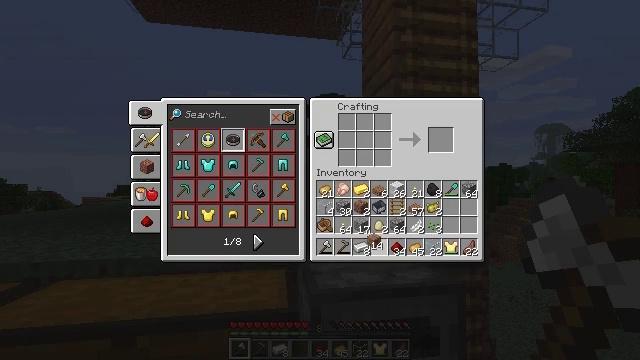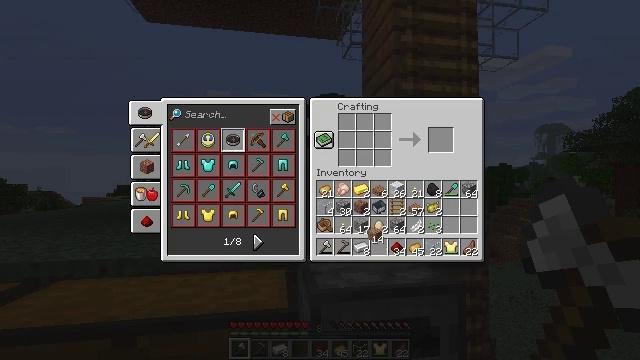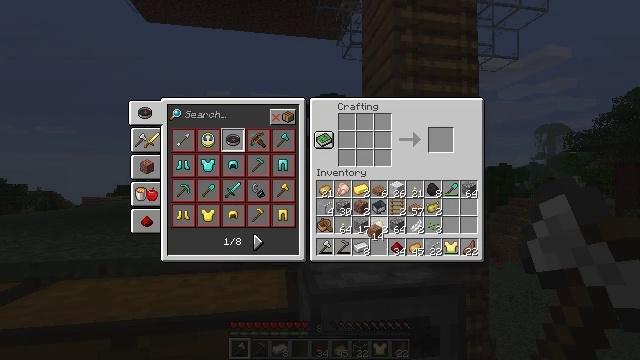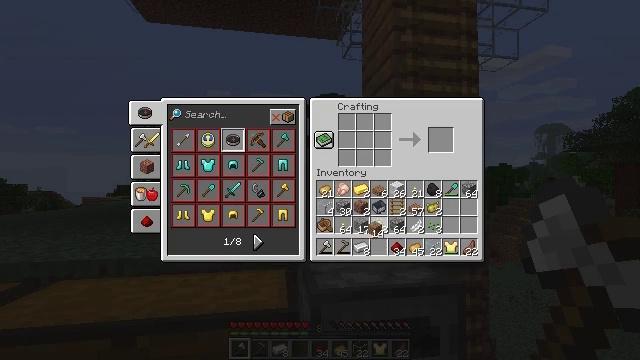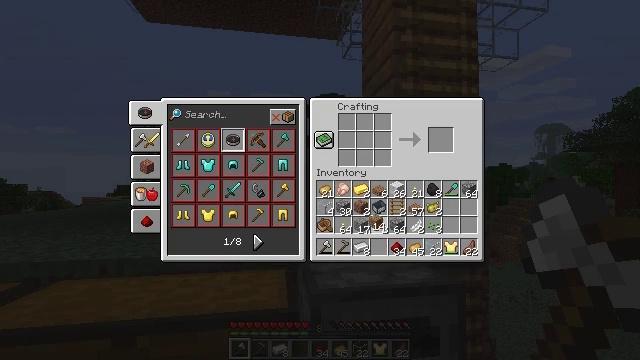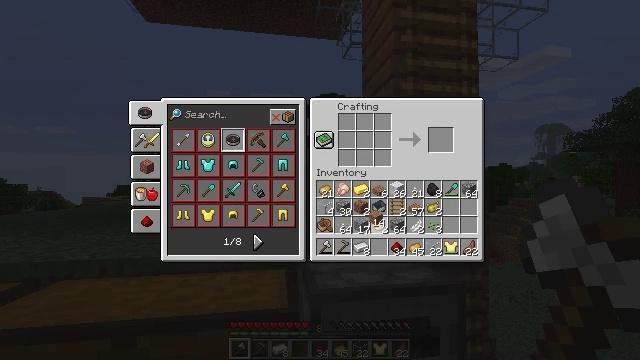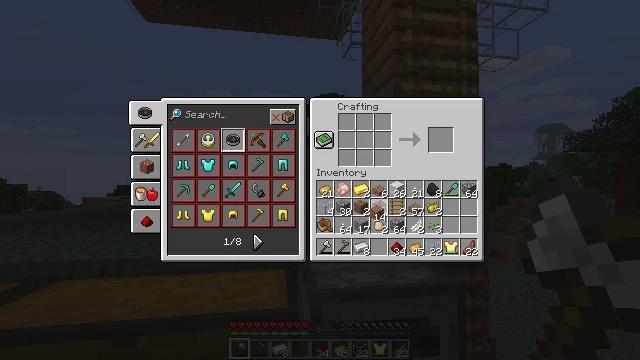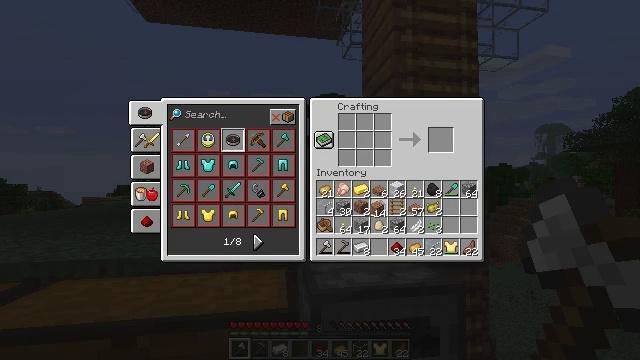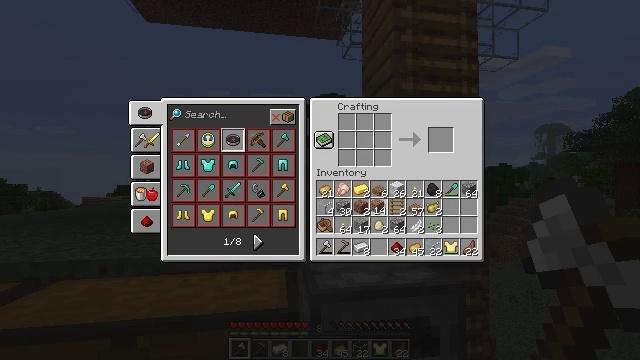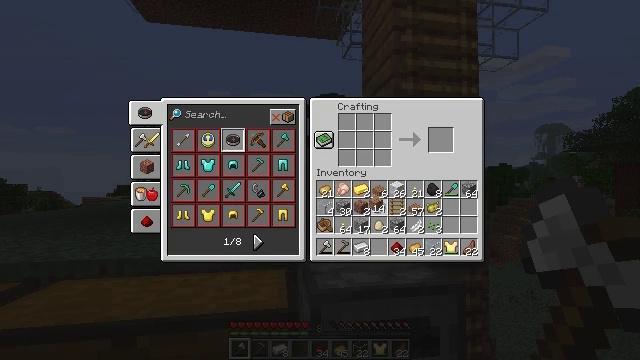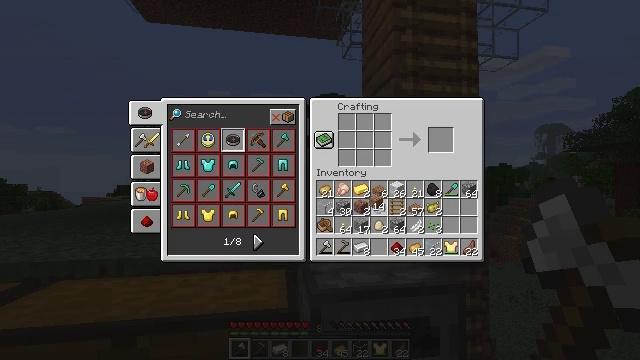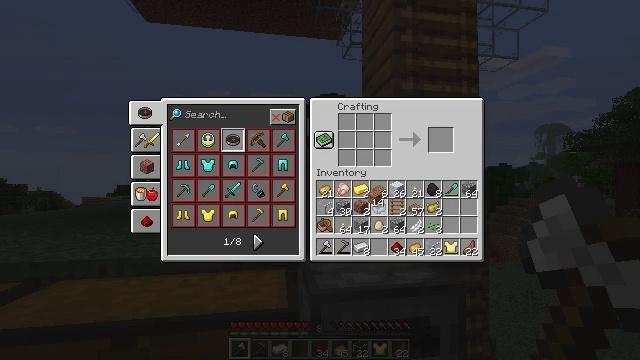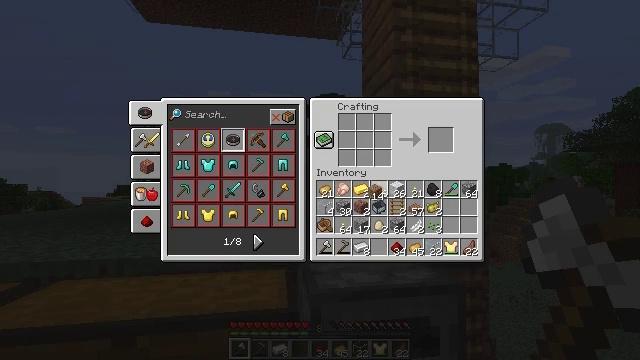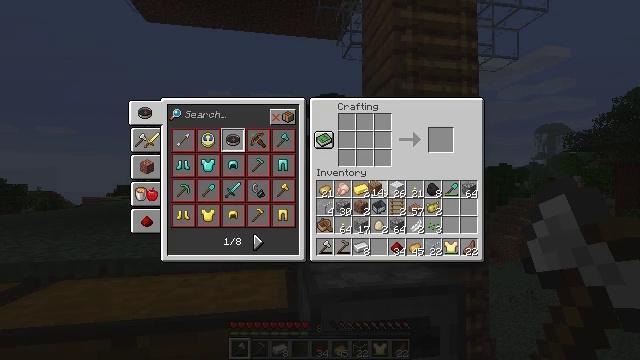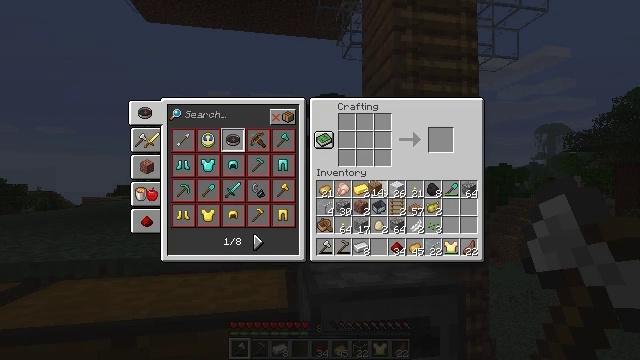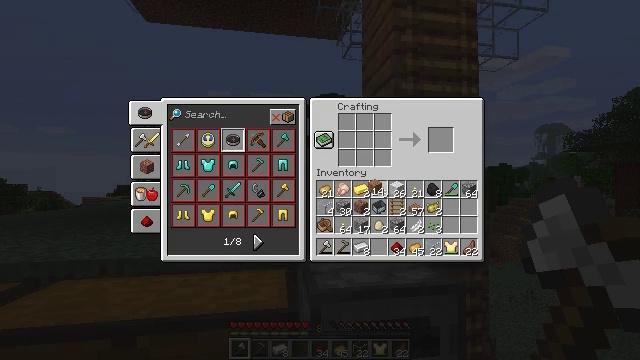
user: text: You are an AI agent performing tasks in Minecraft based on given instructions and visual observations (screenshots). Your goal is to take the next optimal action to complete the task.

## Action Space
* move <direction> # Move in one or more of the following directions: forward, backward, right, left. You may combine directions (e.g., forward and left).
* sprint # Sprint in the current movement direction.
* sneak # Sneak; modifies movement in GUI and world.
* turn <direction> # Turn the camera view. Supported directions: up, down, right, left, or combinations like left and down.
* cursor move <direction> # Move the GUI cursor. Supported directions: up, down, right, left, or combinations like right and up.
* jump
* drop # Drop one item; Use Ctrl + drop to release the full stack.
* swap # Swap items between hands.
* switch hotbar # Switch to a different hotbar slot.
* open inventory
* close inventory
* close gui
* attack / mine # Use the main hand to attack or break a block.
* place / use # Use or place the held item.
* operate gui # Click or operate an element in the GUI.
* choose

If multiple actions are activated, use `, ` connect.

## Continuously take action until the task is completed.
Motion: motion action
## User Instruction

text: Generate a jungle trapdoor using jungle planks in the crafting grid.
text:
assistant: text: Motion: no_op
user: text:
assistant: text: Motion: no_op
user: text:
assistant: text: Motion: no_op
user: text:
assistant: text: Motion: no_op
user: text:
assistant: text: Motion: no_op
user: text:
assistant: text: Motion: no_op
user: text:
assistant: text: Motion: no_op
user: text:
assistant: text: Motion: no_op
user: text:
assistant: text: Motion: no_op
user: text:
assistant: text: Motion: no_op
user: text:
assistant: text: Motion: no_op
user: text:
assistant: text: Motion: no_op
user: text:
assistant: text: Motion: no_op
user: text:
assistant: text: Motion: no_op
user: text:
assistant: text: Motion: no_op
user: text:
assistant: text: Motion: no_op
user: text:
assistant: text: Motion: no_op
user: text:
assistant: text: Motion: no_op
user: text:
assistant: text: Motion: no_op
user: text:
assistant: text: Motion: no_op
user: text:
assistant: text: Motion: no_op
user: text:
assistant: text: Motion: no_op
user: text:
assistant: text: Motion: no_op
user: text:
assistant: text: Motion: no_op
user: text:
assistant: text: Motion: no_op
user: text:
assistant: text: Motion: no_op
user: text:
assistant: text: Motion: no_op
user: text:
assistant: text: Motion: no_op
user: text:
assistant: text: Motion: no_op
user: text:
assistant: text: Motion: no_op